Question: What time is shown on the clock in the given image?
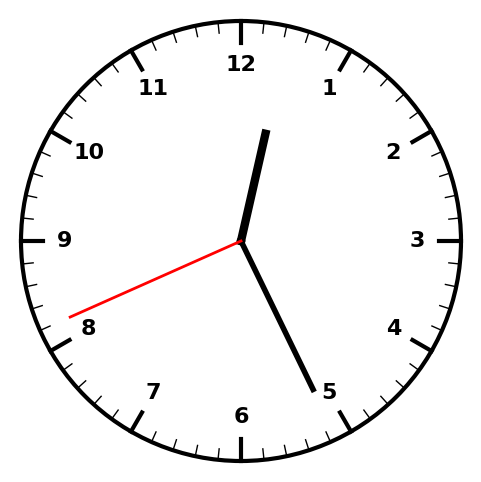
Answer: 12:25:41